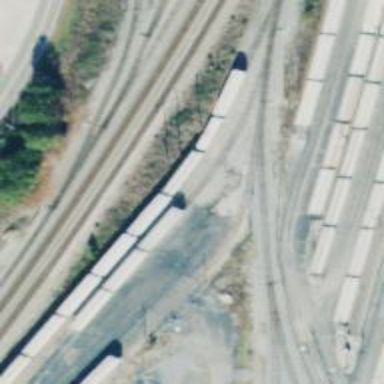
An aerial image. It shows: Rail spur service.